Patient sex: F
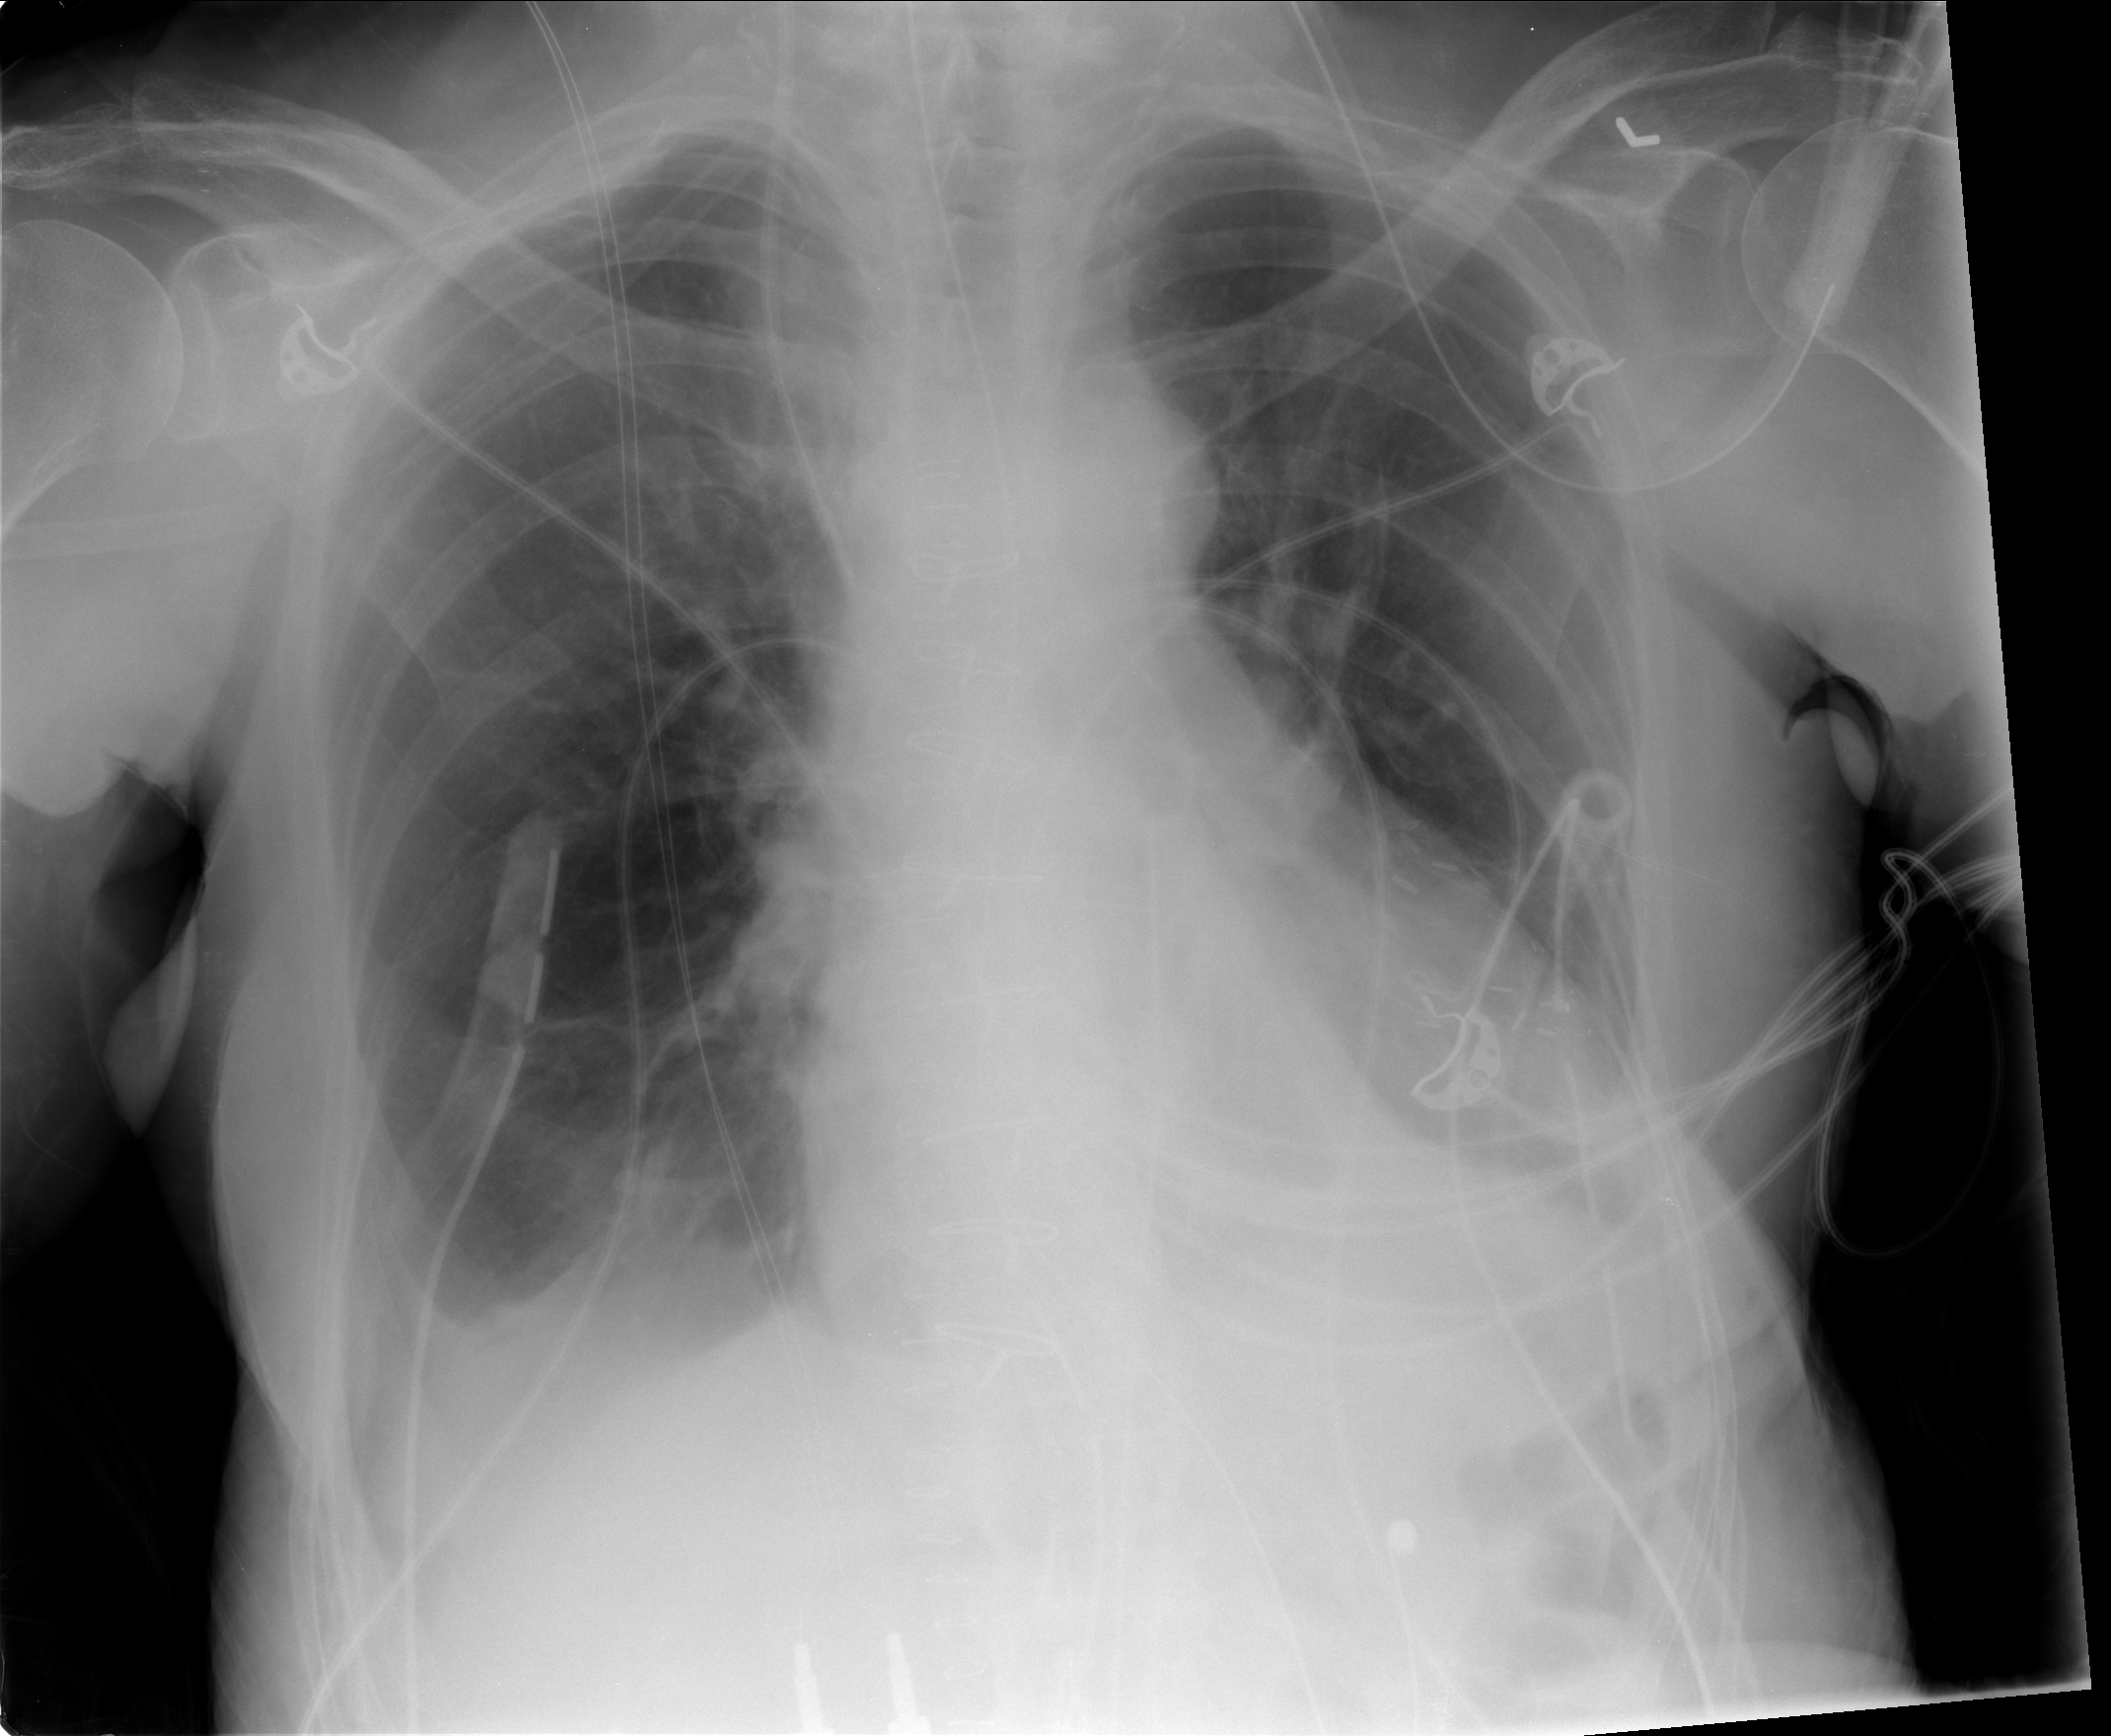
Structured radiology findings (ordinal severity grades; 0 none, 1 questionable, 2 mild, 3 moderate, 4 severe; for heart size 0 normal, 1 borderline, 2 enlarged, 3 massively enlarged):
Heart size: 1
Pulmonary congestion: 0
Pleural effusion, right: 2
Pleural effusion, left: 2
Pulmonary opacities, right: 0
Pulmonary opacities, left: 0
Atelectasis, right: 2
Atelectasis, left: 2